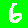
Digit: 6